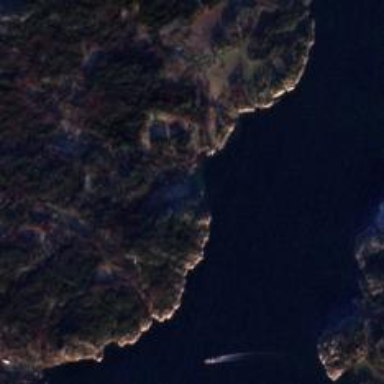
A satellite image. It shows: Picturesque coastline scene.